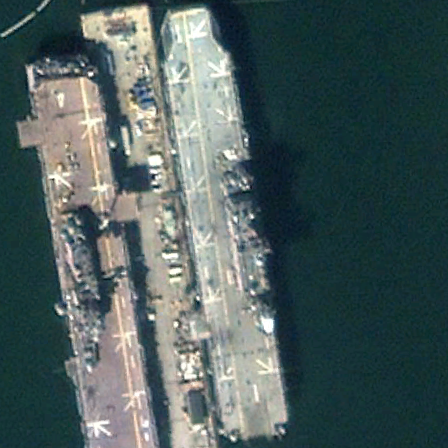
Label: assault